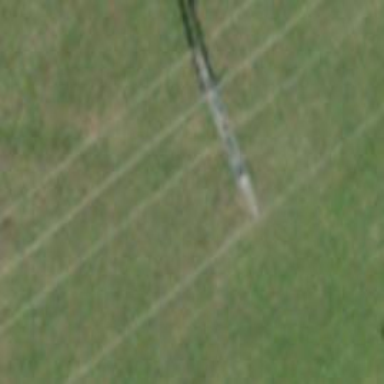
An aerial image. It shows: H-frame designed tower for power lines.